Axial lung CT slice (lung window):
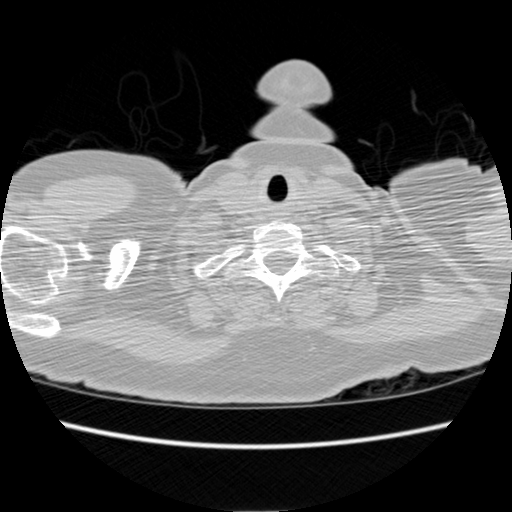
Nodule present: no